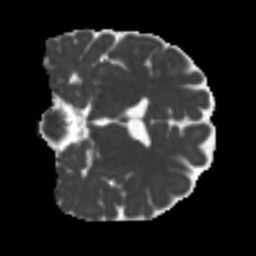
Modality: MD
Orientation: coronal
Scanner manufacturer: siemens
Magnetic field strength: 3 T
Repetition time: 4 s
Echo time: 0.0594 s